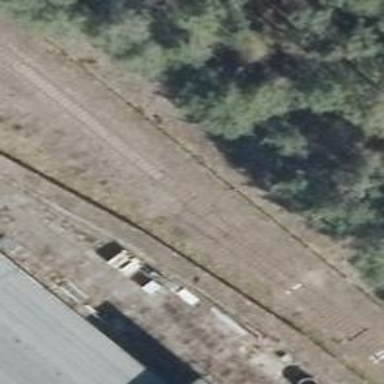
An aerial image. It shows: Railway switch with the turnout side on the left.